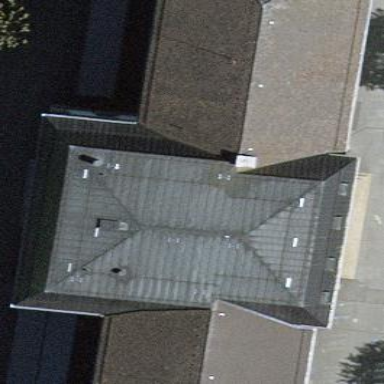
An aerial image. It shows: School building.